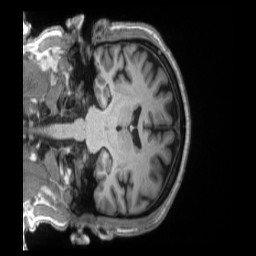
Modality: T1w
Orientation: coronal
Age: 58
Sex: male
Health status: ill
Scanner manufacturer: siemens
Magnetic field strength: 3 T
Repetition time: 2.2 s
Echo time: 0.00157 s